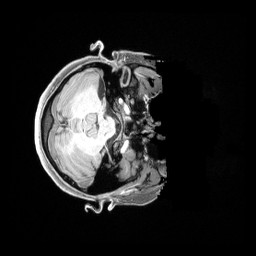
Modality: T1w
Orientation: axial
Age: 29
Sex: female
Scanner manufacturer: siemens
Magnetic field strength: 3 T
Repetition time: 2.4 s
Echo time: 0.00228 s